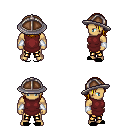
a pixel art fantasy rpg character, male body template, human, tanned skin, maroon tunic, gold greaves, blonde long bangs hairstyle, chain helm, white cloth bracers, black slippers, four views (front, back, left, right), 2x2 character sprite sheet, small pixel art, hard edges, no anti-aliasing